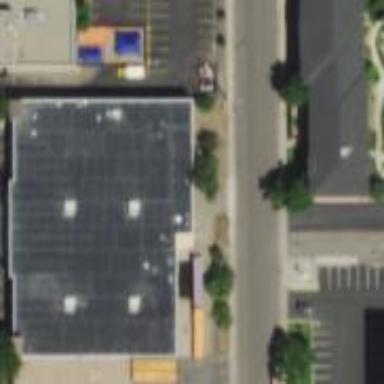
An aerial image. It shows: Building.